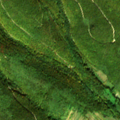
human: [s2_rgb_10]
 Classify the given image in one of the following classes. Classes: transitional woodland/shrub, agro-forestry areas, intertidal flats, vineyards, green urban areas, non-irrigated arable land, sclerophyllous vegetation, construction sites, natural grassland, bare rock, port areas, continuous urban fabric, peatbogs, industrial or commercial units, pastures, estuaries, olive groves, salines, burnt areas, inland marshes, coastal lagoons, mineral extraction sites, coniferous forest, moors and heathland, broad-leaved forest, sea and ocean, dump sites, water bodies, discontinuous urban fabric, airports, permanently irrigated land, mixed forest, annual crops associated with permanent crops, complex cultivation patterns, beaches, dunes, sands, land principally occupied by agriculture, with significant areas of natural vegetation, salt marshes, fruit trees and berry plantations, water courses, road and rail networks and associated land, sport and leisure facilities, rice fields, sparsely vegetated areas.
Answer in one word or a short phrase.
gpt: vineyards, broad-leaved forest